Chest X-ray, AP view. Patient: 26 years old, sex F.
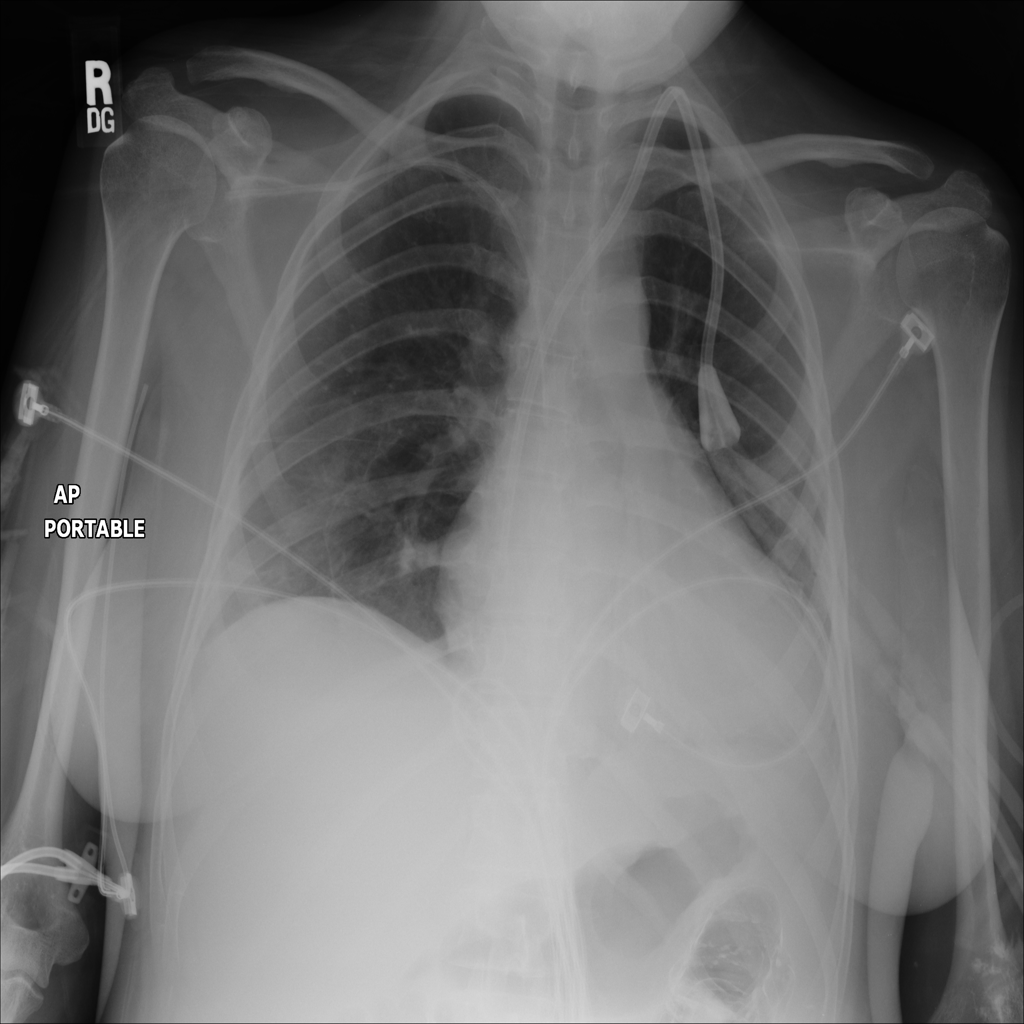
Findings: Effusion